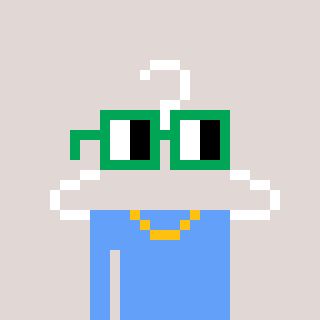
a pixel art character with square green glasses, a hanger-shaped head and a blue-colored body on a warm background